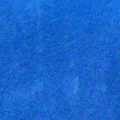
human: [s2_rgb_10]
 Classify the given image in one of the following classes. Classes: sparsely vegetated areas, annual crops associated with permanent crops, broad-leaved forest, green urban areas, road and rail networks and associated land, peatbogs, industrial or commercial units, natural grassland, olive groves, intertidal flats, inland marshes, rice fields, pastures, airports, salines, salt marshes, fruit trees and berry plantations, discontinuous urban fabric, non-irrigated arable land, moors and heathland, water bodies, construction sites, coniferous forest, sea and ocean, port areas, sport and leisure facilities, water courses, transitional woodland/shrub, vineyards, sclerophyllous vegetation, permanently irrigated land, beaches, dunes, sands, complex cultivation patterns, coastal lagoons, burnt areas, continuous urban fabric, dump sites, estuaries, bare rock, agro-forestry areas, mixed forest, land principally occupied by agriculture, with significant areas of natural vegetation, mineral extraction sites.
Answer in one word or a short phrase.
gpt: sea and ocean